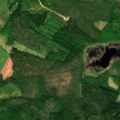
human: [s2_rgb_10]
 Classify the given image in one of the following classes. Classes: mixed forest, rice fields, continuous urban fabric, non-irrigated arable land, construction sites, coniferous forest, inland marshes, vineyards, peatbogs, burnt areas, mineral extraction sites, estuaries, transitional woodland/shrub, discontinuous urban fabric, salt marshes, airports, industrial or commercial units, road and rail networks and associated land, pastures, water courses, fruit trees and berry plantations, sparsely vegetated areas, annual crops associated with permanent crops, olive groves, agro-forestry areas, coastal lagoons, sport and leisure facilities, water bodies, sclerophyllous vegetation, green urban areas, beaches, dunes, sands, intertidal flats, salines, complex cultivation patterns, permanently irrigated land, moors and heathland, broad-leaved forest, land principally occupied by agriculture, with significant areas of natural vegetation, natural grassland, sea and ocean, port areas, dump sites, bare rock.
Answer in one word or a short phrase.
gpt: coniferous forest, mixed forest, water bodies